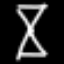
Label: hourglass